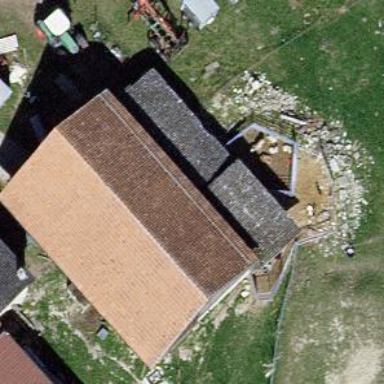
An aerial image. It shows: Farm building.